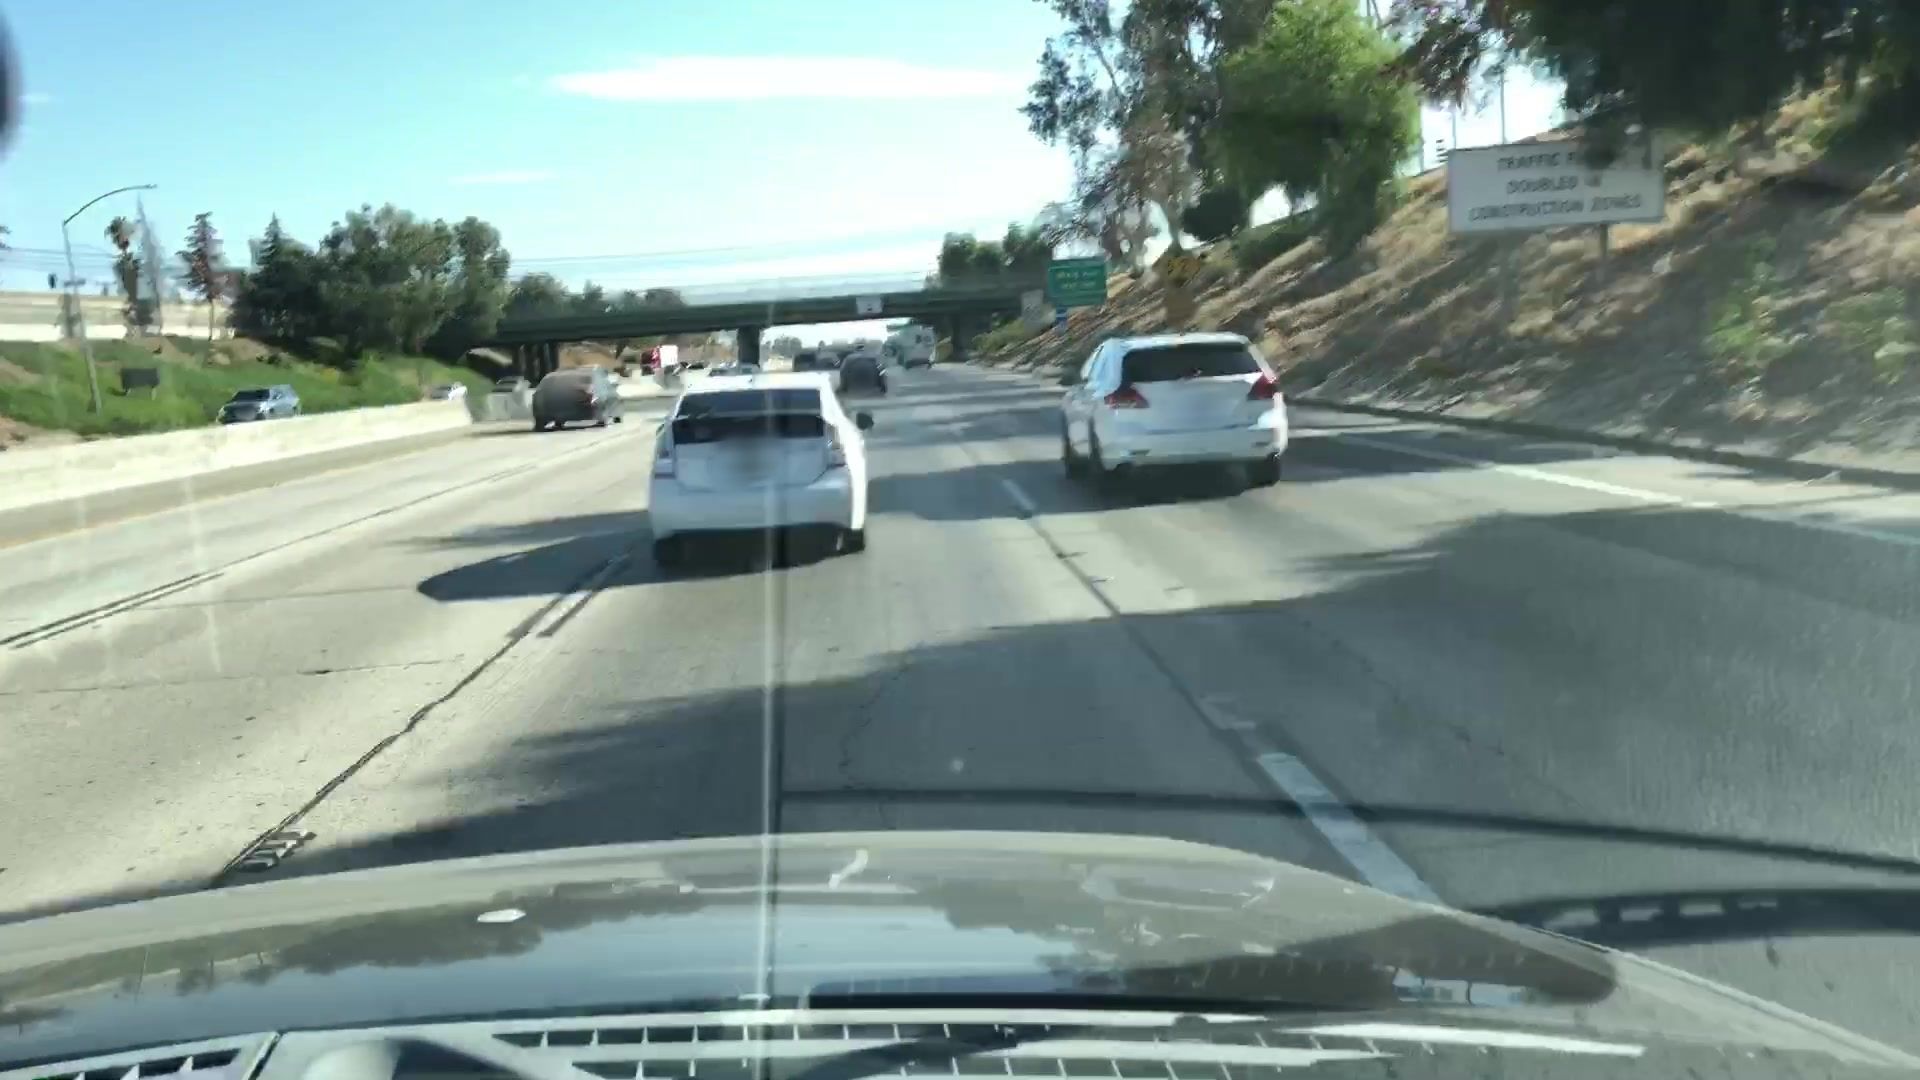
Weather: clear
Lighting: day
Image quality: slightly poor
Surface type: driving surface
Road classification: motorway, motorway_link
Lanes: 2, 1
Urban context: urban centre
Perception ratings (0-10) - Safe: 3.46, Lively: 2.99, Beautiful: 3.42, Boring: 4.6, Depressing: 3.89, Wealthy: 5.34